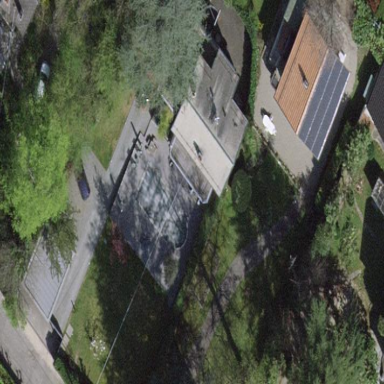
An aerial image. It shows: Garden surrounded by fence.